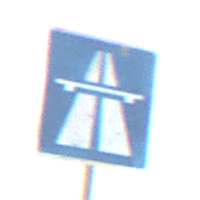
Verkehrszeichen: Autobahn
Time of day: SunriseSunset
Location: Outdoor (RoadRail)
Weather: PartlyCloudy
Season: NotSpecified
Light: Natural